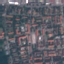
Land use / land cover class: Residential